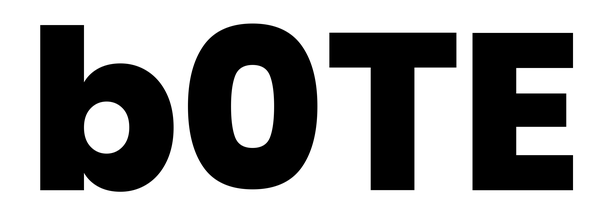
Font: Poppins-ExtraBold